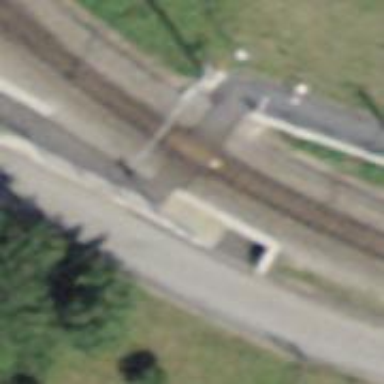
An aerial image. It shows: Crossing for the railway.